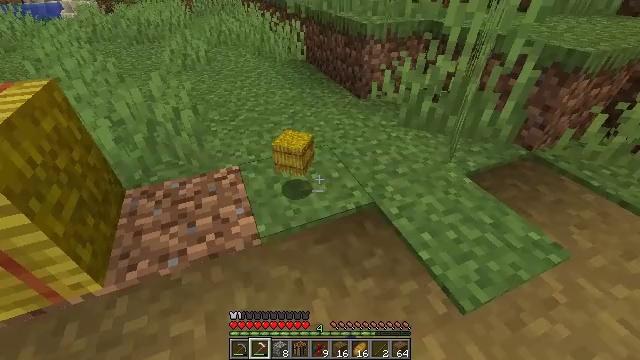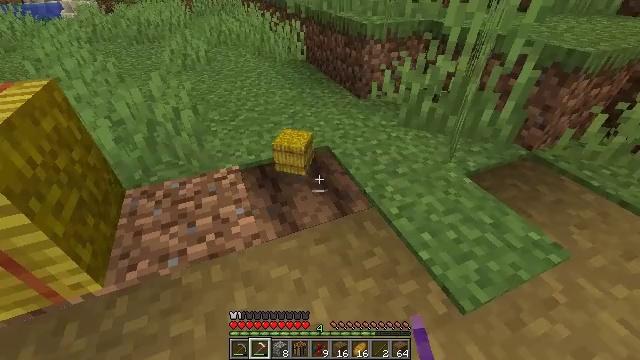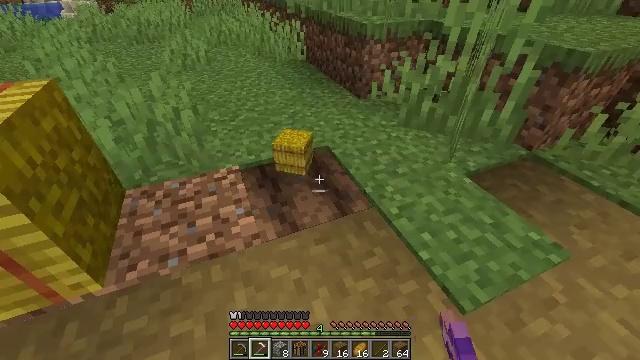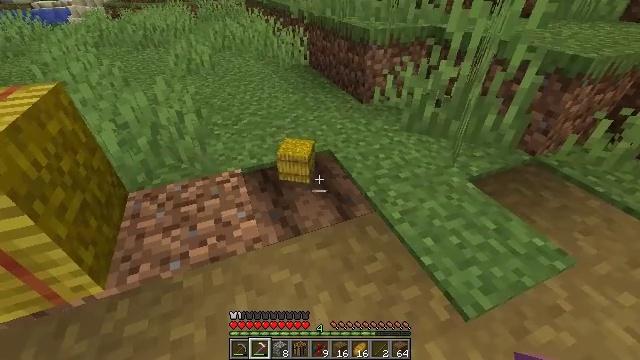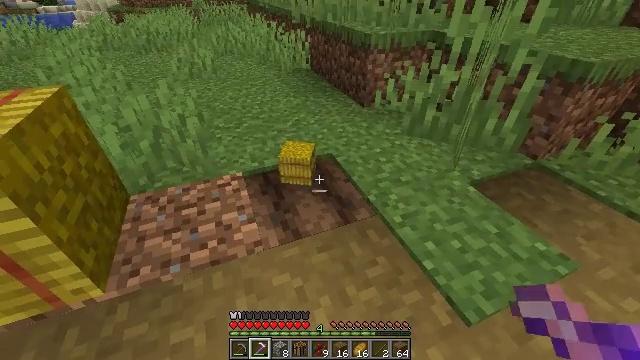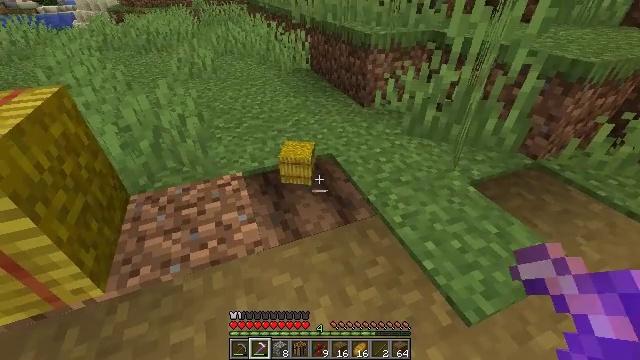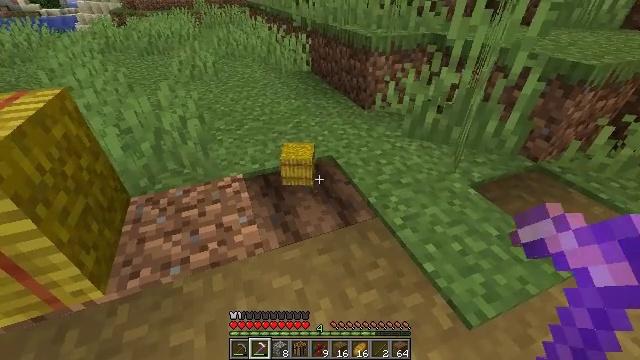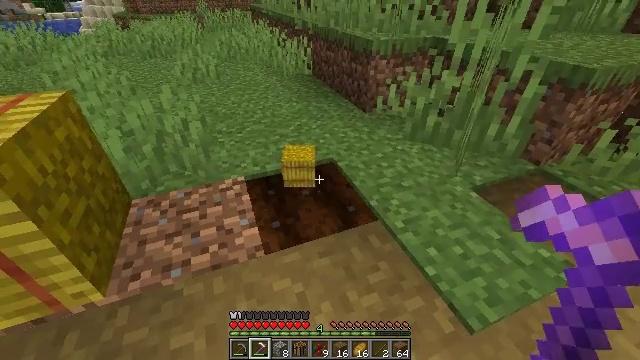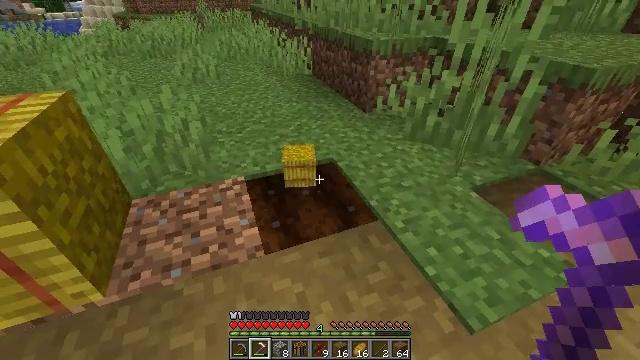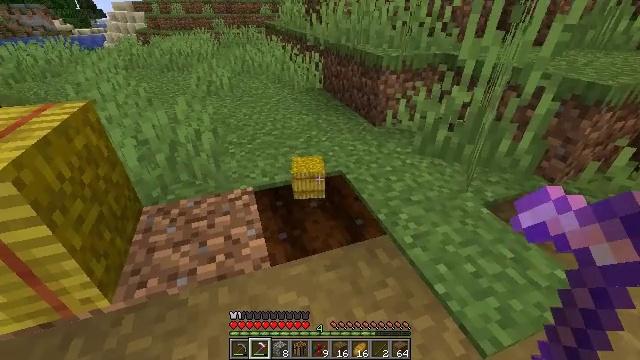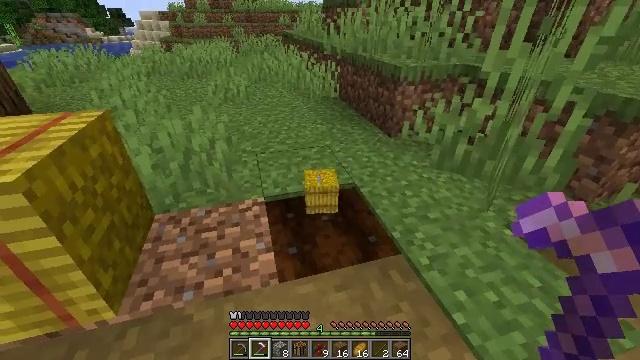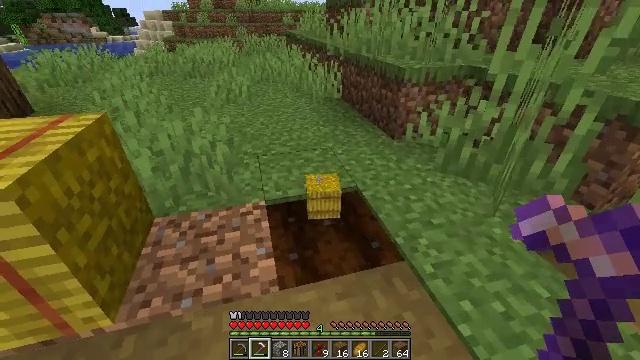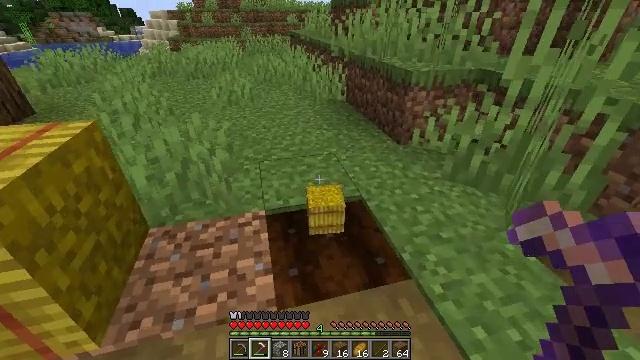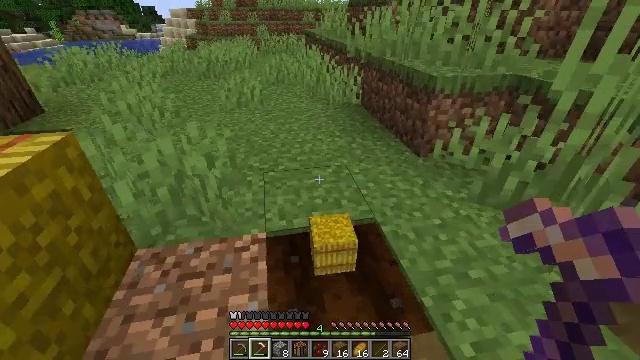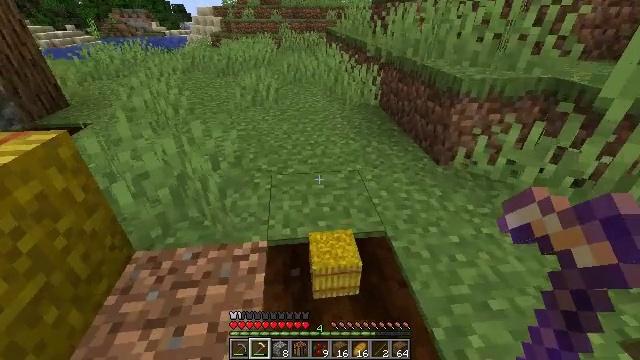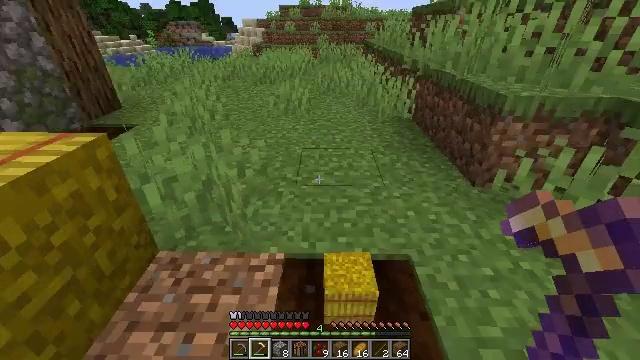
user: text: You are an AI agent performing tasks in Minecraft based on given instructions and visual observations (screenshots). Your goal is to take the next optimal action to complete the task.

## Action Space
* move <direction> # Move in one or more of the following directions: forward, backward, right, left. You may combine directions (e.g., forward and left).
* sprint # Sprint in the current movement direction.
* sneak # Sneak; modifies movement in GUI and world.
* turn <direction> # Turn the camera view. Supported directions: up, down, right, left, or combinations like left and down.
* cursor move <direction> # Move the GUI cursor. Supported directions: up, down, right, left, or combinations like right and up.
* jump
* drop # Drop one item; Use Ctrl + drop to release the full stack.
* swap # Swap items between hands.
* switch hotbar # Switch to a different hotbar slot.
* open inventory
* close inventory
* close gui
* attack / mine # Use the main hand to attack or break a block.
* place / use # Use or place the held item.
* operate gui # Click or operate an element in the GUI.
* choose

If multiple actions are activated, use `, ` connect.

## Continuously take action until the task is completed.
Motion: motion action
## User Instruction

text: Harvest hay blocks from the village.
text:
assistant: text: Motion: no_op
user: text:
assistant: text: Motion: no_op
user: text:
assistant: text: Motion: no_op
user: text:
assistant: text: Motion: no_op
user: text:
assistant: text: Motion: no_op
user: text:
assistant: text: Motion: no_op
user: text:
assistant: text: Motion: no_op
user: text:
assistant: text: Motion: no_op
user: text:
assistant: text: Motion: turn left and up
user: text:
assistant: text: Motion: move forward, turn left and up
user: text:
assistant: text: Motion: move forward
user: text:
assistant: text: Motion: move forward
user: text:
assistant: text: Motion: move forward, turn left
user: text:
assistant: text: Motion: move forward and move right, turn left
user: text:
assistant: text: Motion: move forward and move right, turn left and up
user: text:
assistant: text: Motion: move forward and move right, turn left and up
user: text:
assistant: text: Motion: move forward and move right, turn left and up
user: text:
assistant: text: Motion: move forward and move right, turn left and down
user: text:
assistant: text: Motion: move forward and move right, turn left and down
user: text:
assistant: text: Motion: turn left and down
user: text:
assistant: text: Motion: turn left
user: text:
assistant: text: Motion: turn left and up
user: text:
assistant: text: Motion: turn left and up
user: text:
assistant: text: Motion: turn left
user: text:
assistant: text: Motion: turn left
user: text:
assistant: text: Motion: no_op
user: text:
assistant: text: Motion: attack / mine
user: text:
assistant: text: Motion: attack / mine
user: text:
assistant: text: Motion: attack / mine
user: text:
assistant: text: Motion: attack / mine